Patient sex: F
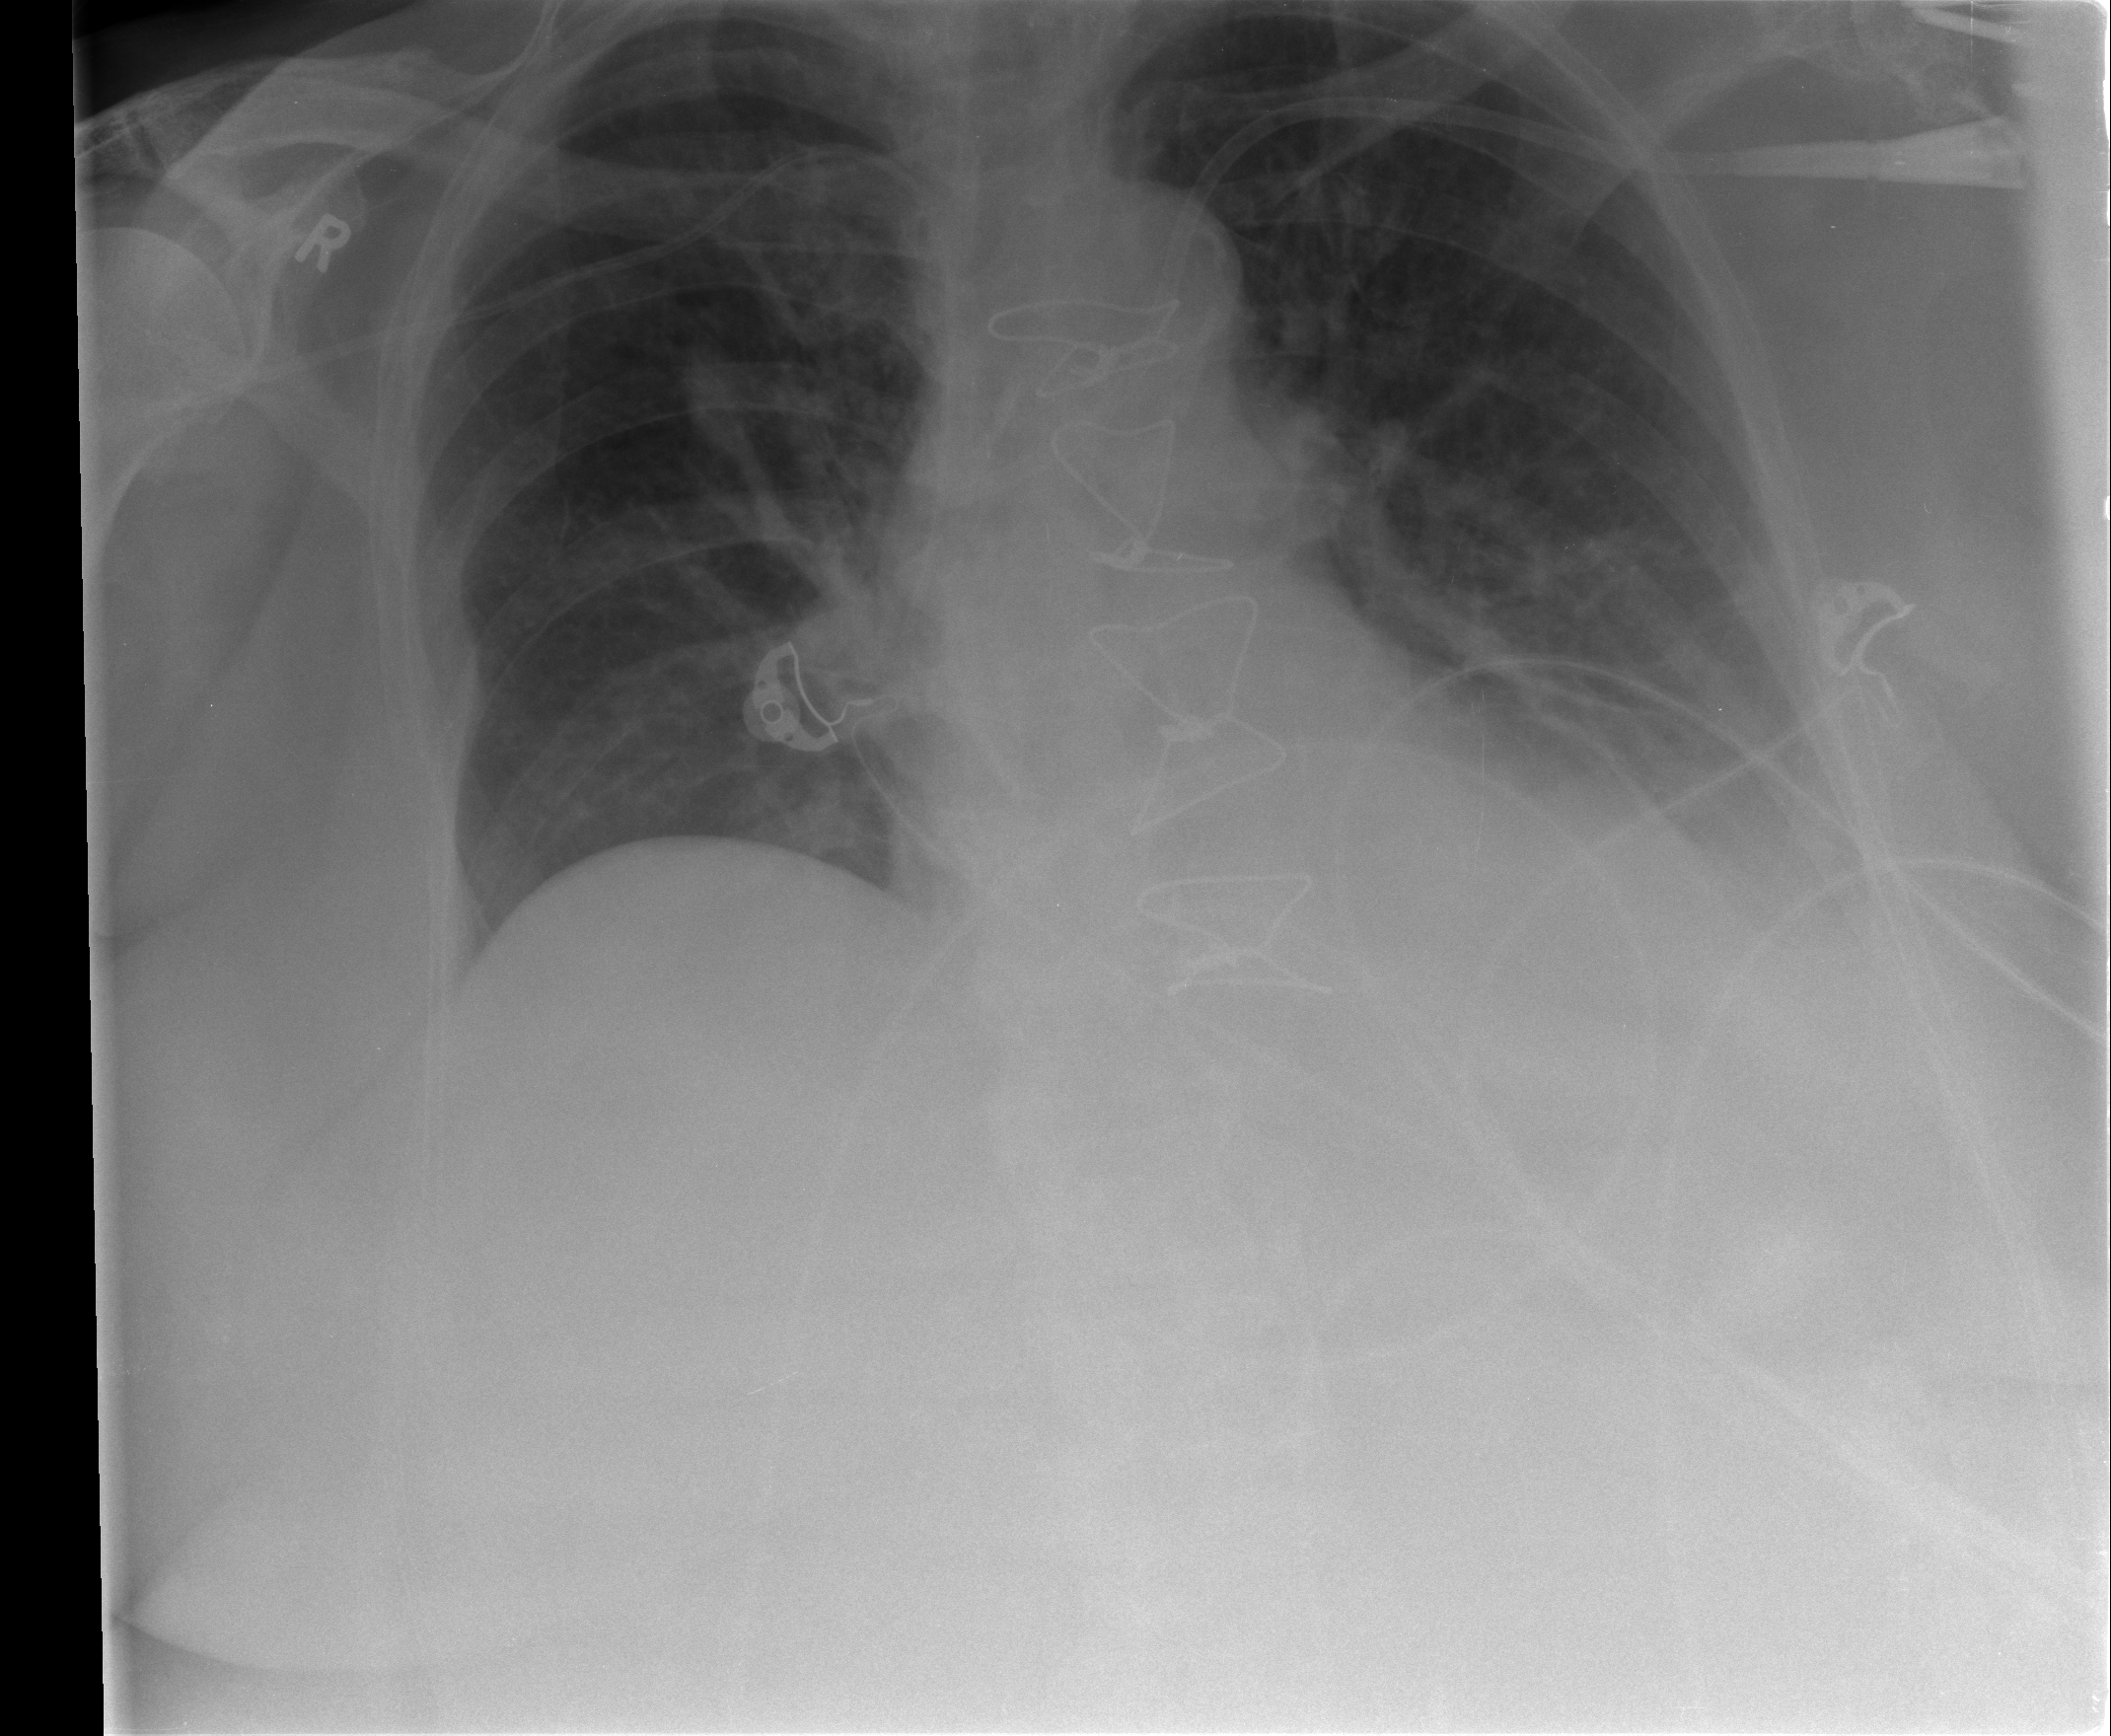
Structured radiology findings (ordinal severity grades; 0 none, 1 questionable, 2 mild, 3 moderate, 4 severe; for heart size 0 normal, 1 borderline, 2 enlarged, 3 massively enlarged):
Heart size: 0
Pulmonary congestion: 0
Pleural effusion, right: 0
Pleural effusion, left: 2
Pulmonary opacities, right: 0
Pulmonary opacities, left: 0
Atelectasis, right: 0
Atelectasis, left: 2